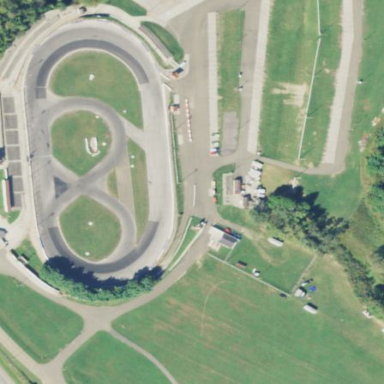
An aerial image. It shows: Asphalt raceway designed for motor sports.